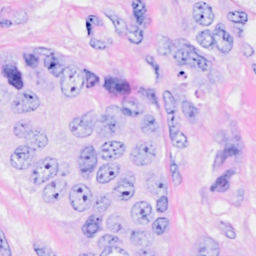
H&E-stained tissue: Breast